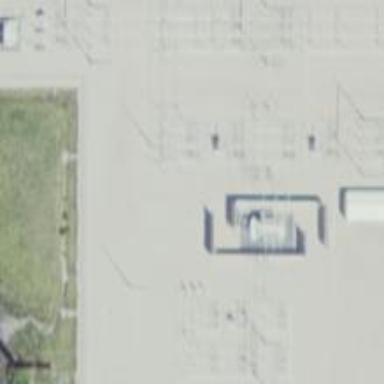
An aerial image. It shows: Switch for power supply.